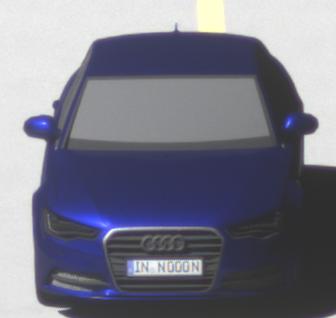
Make: Audi
Model: A6 2.0 TFSI
Detailed model: A6 (C7) Limousine
Model produced from: 2011/10
Model produced until: 2014/09
Doors: 4
Color: blue
Road condition: dry road
Daytime: midday
Contrast: high contrast